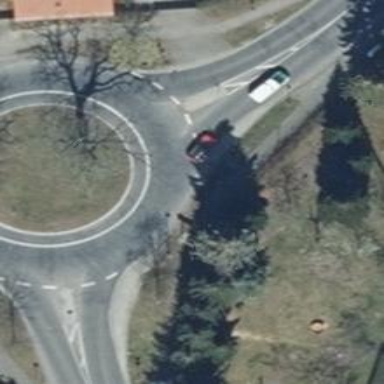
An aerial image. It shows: Primary highway with asphalt surface leading to roundabout.